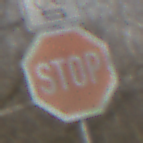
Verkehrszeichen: Stop
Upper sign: RichtungsangabeDurchPfeile9
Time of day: MorningAfternoon
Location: Outdoor (Nature)
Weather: Clear
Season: Winter
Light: Natural